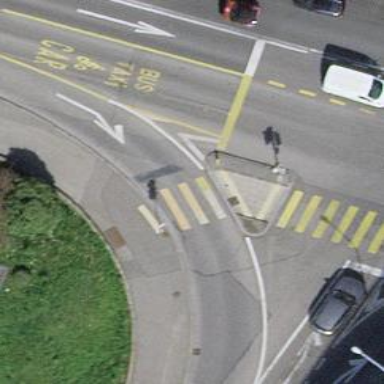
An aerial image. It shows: Road crossing with traffic signals.